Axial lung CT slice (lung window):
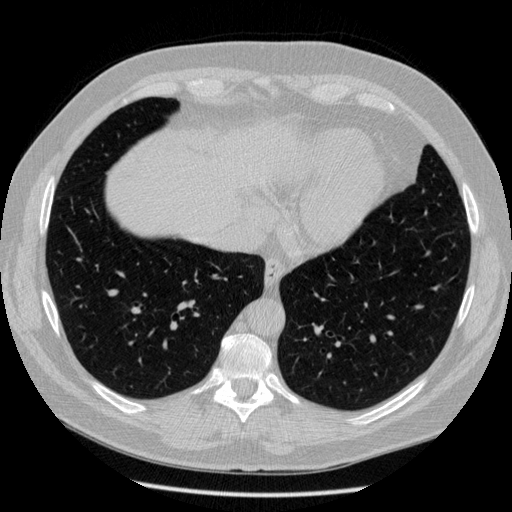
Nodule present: no